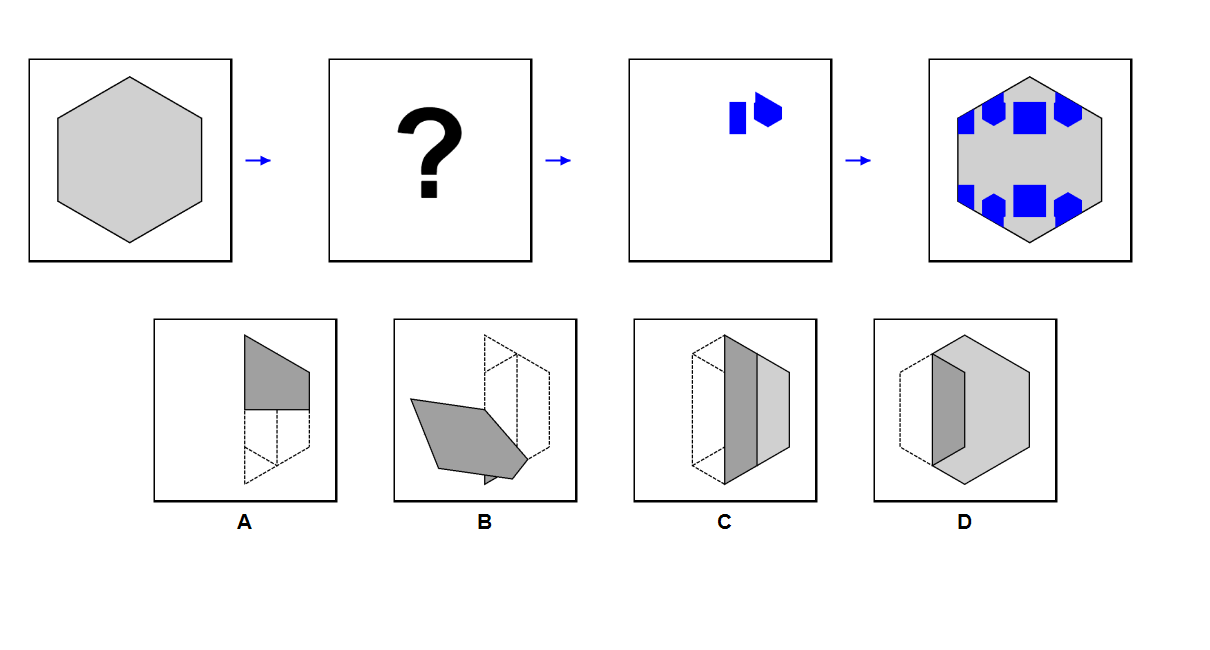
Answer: B